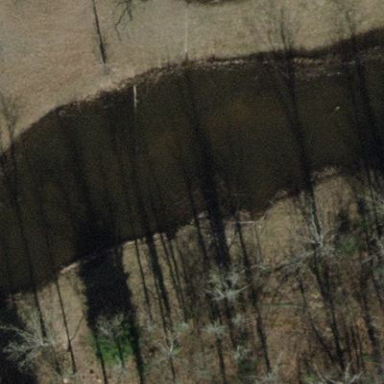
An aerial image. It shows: Pond surrounded by natural water.